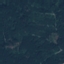
Land use / land cover: Forest